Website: bh-photo
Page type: gifting
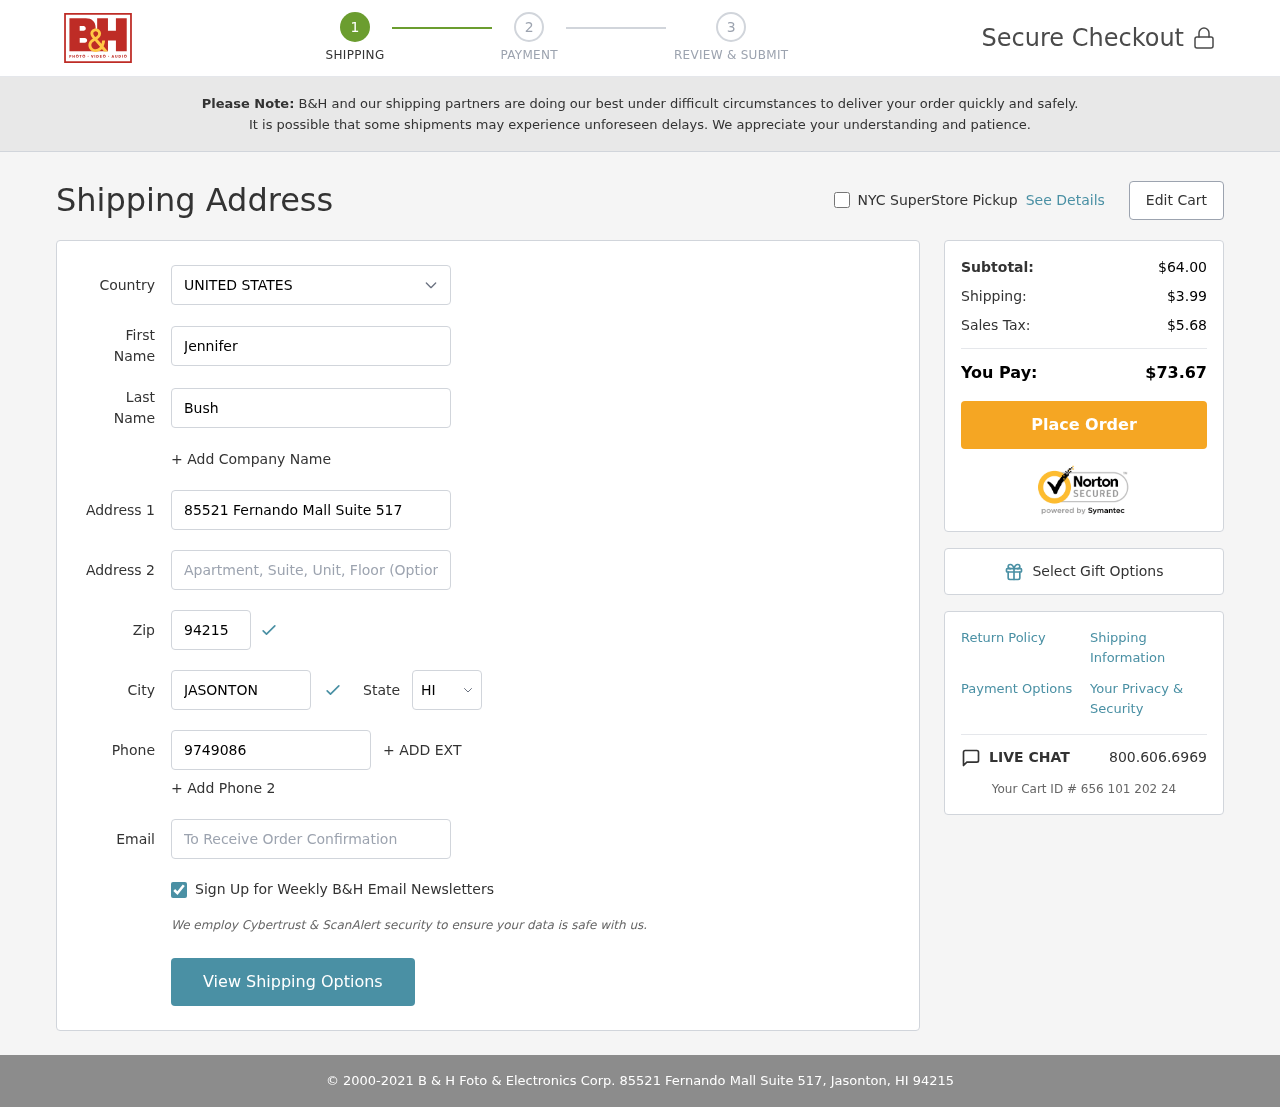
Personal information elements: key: PII_CITY
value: Jasonton
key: PII_COUNTRY
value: United States
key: PII_EMAIL
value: jennifer_bush@gmail.com
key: PII_FIRSTNAME
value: Jennifer
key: PII_LASTNAME
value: Bush
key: PII_PHONE
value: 9749086027
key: PII_POSTCODE
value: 94215
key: PII_STATE_ABBR
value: HI
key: PII_STREET
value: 85521 Fernando Mall Suite 517
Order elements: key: ORDER_SUBTOTAL
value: $64.00
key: ORDER_SHIPPING_COST
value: $3.99
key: ORDER_TAX
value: $5.68
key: ORDER_TOTAL
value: $73.67
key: ORDER_ID
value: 656 101 202 24